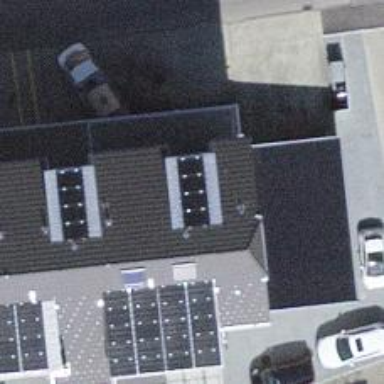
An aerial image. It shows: Solar power generator using photovoltaic method with solar photovoltaic panel types.